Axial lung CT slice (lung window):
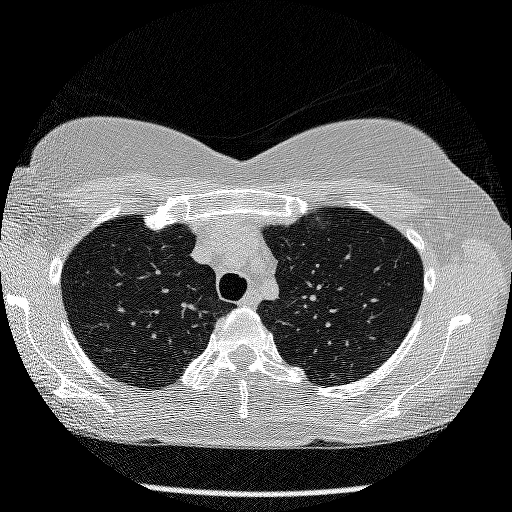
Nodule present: no